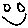
Label: smiley face